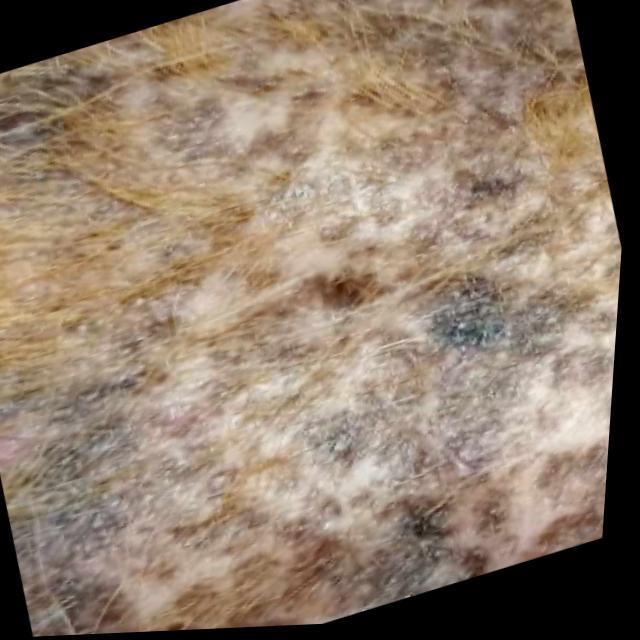
Canine demodicosis (Demodex mange) — caused by Demodex canis mites. Presents with alopecia, follicular papules, pustules, and comedones. Often localized on face and forelimbs.